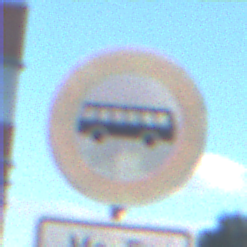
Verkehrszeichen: VerbotKraftomnibusse
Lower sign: ZeitangabenMitBeschraenkungAufWochentage2
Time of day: MorningAfternoon
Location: Outdoor (Suburban)
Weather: PartlyCloudy
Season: NotSpecified
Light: Natural